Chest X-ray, PA view. Patient: 50 years old, sex F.
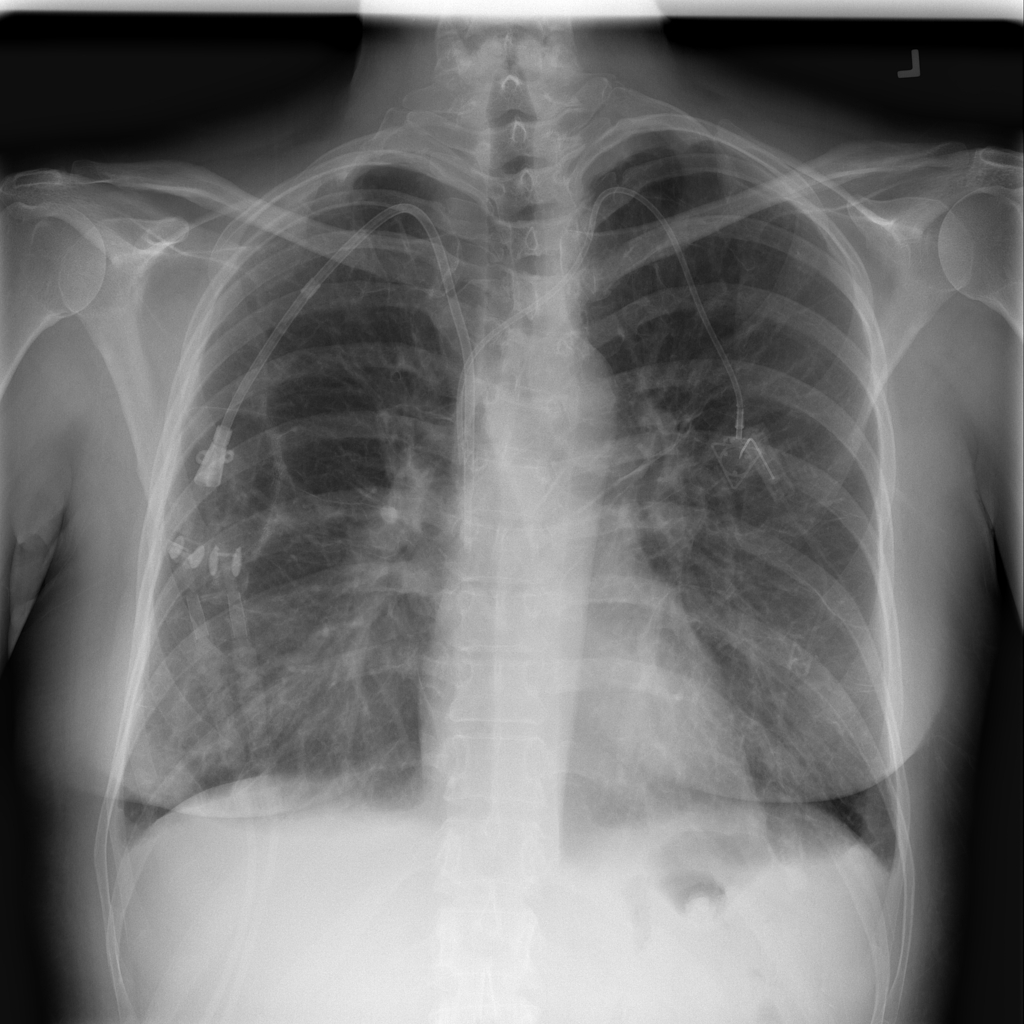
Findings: Infiltration